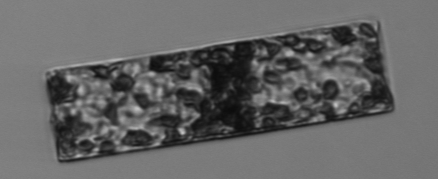
Label: Guinardia_flaccida